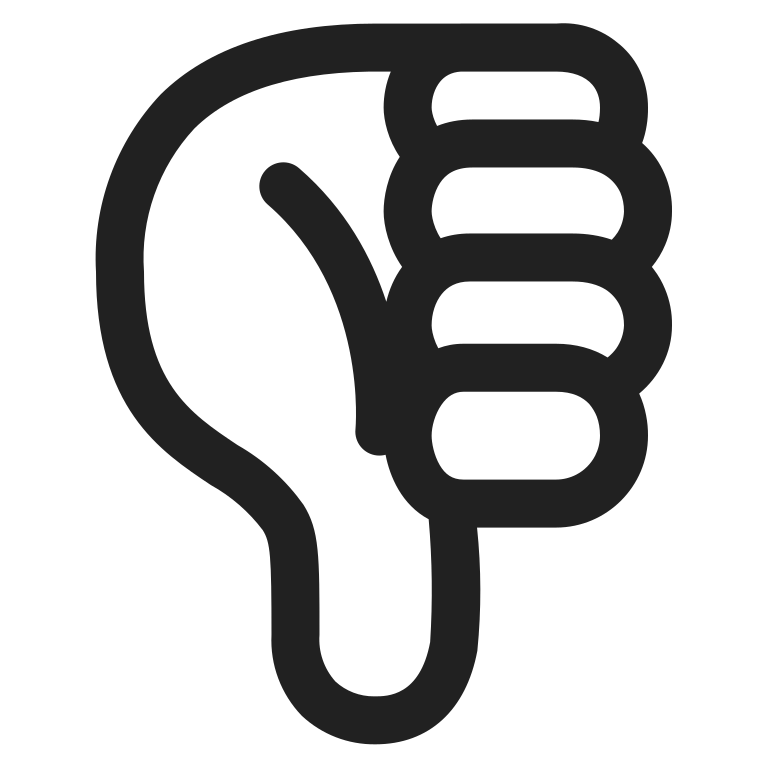
thumbs down high contrast default